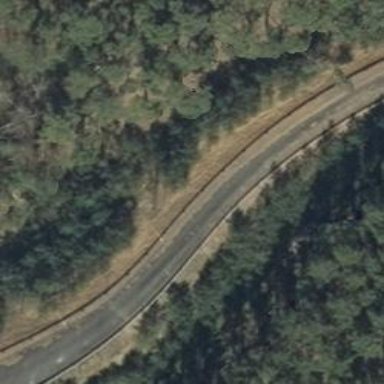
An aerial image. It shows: Asphalt track with grade1 tracktype. There is embankment along the road.